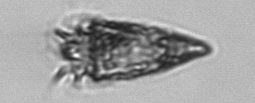
Label: Strombidium_tintinnodes